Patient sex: M
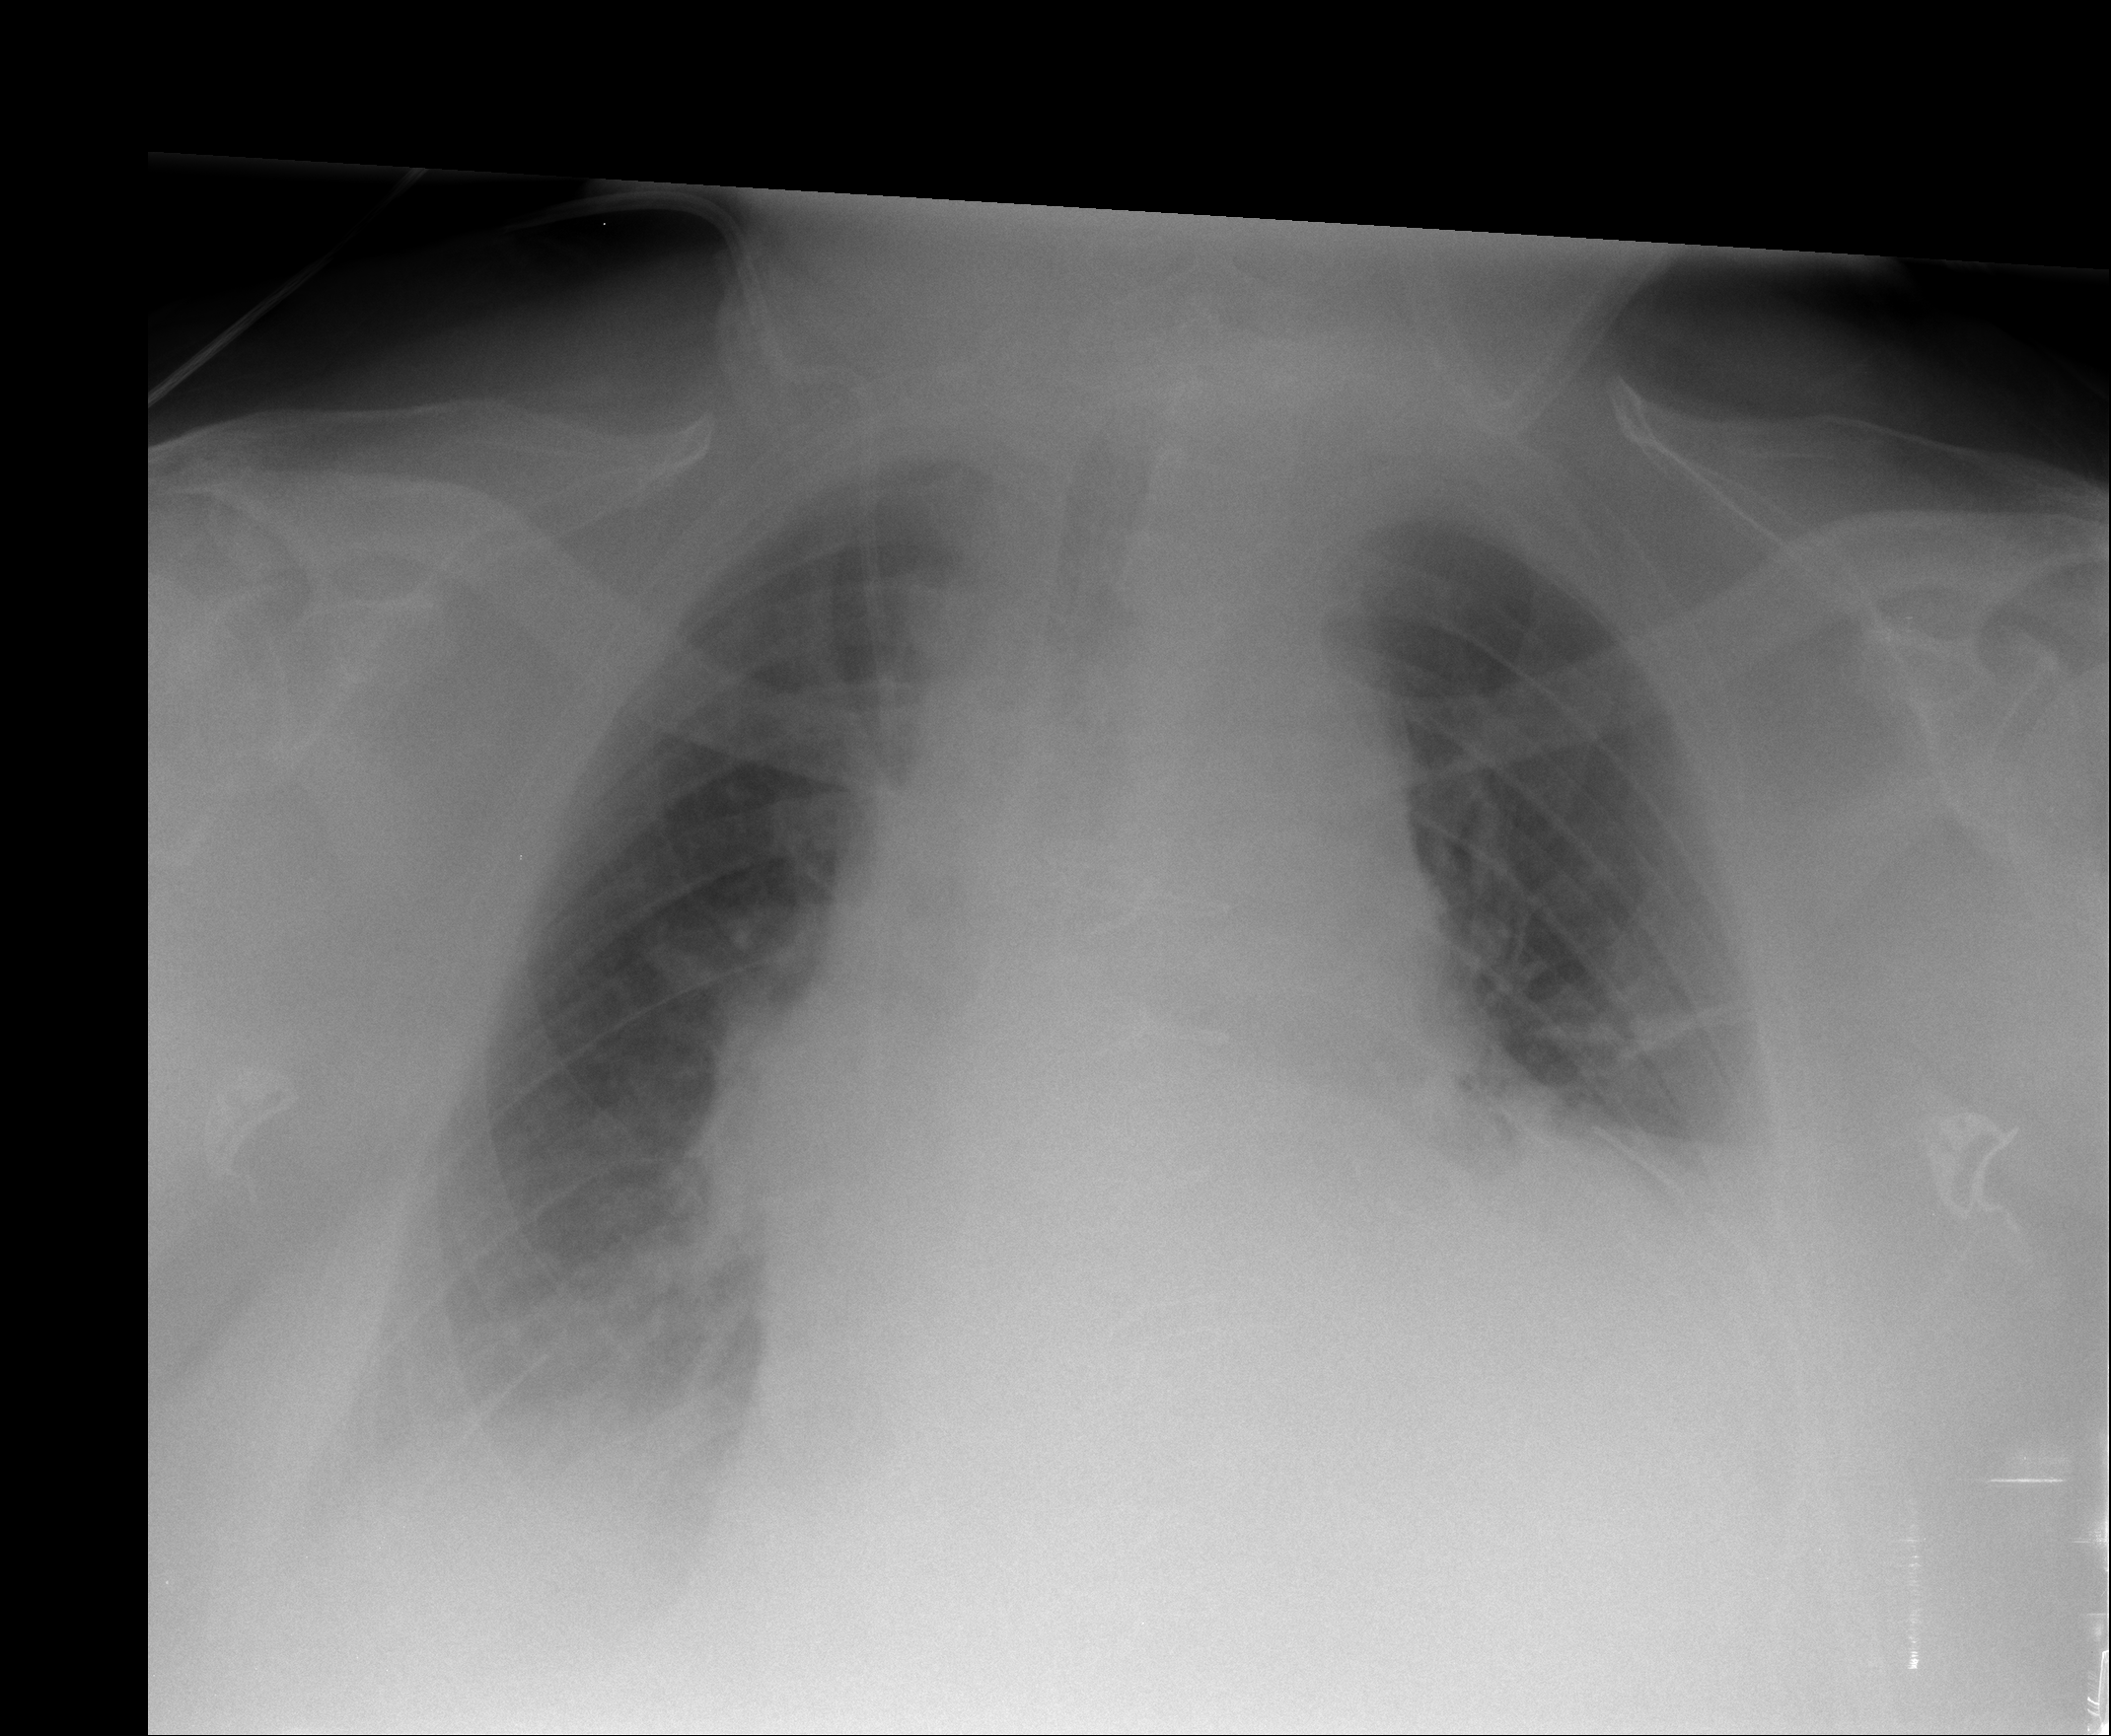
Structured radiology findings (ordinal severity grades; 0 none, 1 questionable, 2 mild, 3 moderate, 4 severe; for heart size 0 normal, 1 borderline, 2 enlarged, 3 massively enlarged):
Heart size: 3
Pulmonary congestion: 0
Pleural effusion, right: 2
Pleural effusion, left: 2
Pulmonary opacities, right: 0
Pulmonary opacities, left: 0
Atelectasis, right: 2
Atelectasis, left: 2